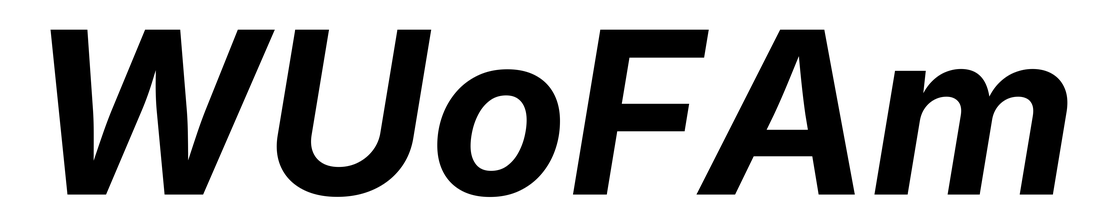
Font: Inter-Italic_Bold_Italic